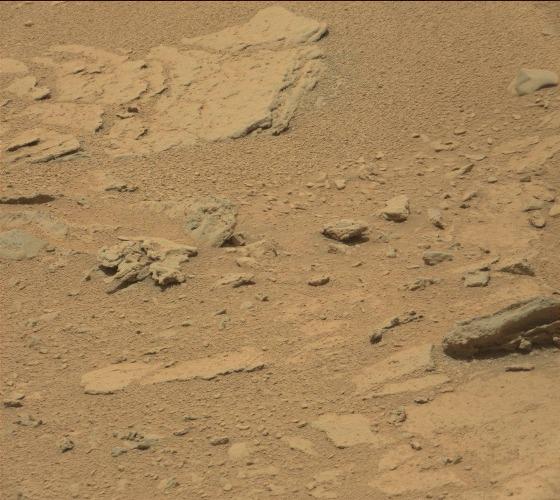
Terrain classes present: Bedrock, Gravel / Sand / Soil, Rock, Shadow